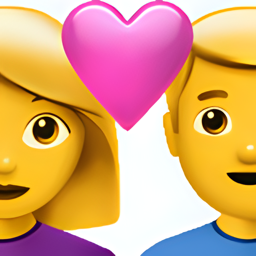
Name: couple with heart
Emoji: 💑
Group: People & Body
Sub-group: family